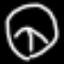
Label: clock